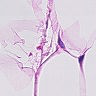
Metastatic tissue present: no